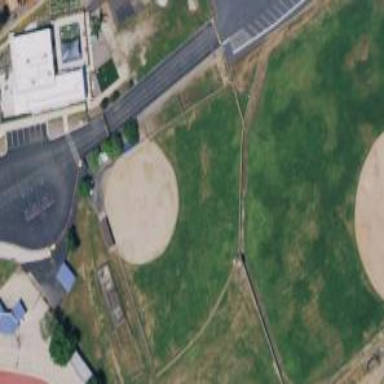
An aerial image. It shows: Baseball pitch for leisure land.